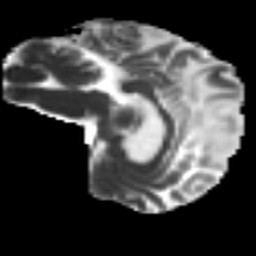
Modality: MD
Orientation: sagittal
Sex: male
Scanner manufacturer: ge
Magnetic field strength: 3 T
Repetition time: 7 s
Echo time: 0.08 s